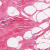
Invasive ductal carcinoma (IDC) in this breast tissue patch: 0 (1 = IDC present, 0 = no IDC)